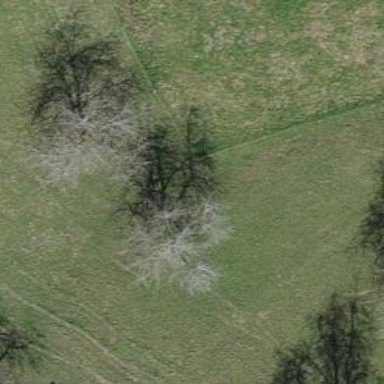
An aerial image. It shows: Beautiful tree in nature.